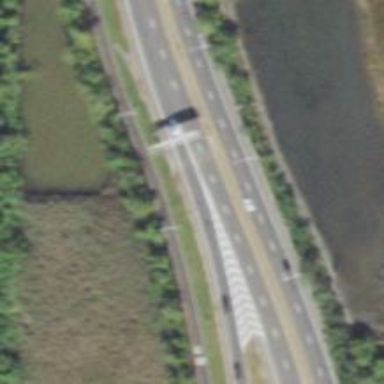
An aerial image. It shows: Trunk link highway.